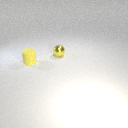
small yellow rubber cylinder in front of small yellow metal sphere